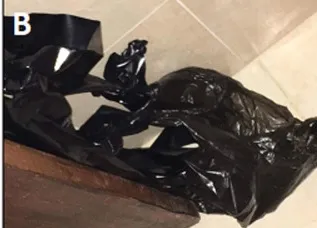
The door.
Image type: medical_photograph (other_medical_photograph)